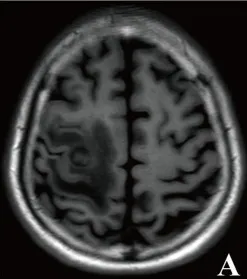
Brain MRI images of patient 1. In the right frontal lobe, a mass-like lesion with peripheral edema presenting long T1 and T2 signals was observed (A, B).
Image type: radiology (mri)